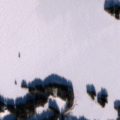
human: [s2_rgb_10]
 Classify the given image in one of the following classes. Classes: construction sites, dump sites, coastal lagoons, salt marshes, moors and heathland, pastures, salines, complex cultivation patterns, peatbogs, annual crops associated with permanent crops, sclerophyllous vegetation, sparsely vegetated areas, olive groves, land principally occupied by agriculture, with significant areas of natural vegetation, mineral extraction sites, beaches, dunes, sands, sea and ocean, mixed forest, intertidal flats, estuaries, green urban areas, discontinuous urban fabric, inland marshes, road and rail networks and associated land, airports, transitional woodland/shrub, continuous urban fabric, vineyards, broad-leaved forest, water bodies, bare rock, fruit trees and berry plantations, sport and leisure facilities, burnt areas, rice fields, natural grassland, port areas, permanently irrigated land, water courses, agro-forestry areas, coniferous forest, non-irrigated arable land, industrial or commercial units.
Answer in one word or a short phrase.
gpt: land principally occupied by agriculture, with significant areas of natural vegetation, mixed forest, water bodies